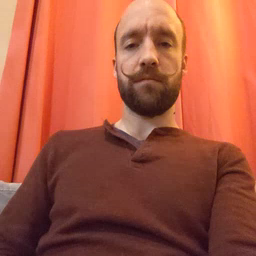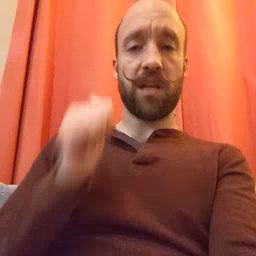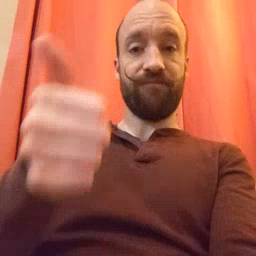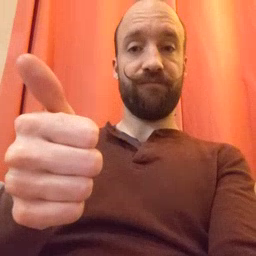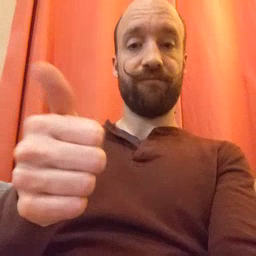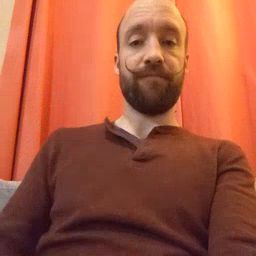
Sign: yourself